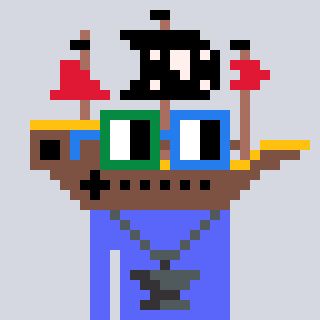
a pixel art character with square green and blue glasses, a pirateship-shaped head and a purple-colored body on a cool background